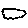
Label: cloud